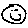
Label: smiley face